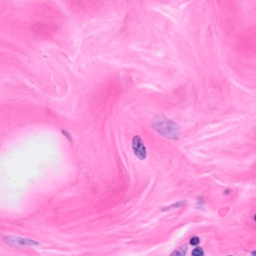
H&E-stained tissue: Breast